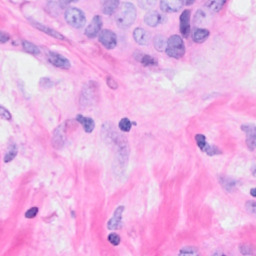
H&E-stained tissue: Breast